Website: macys
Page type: payment
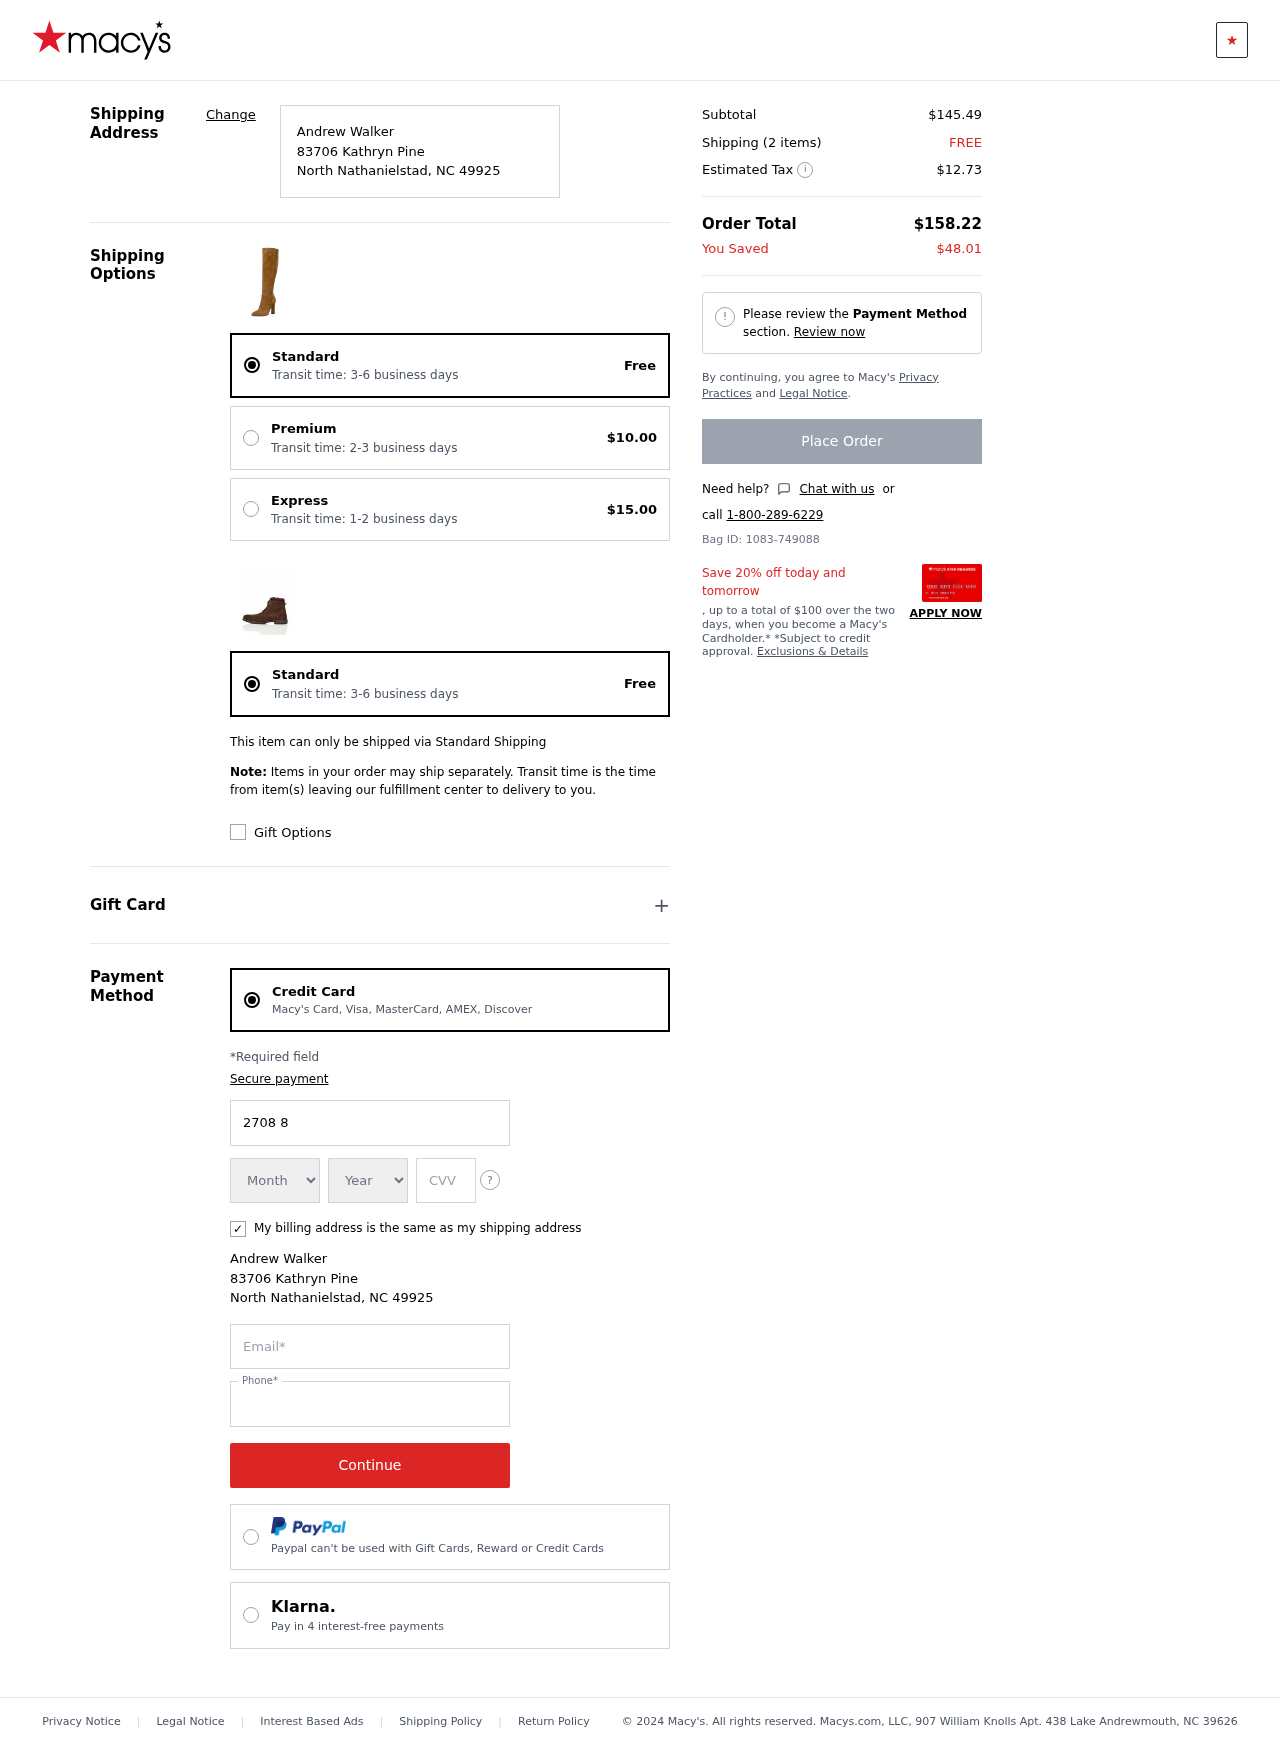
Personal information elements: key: PII_CARD_CVV
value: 562
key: PII_CARD_EXPIRY_MONTH
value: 03
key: PII_CARD_EXPIRY_YEAR
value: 28
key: PII_CARD_NUMBER
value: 2708 8776 8943 2203
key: PII_CITY
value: North Nathanielstad
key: PII_EMAIL
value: andrew_walker@gmail.com
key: PII_FULLNAME
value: Andrew Walker
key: PII_PHONE
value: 9934403990
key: PII_POSTCODE
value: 49925
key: PII_STATE_ABBR
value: NC
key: PII_STREET
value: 83706 Kathryn Pine
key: PII_FULLNAME2
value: Andrew Walker
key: PII_CITY2
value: North Nathanielstad
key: PII_STATE_ABBR2
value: NC
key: PII_POSTCODE_FULL
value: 49925
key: PII_POSTCODE_NUMERIC
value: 49925
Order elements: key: ORDER_DELIVERY_DATE
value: Transit time: 3-6 business days
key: ORDER_SHIPPING_STANDARD
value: Free
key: ORDER_SHIPPING_PREMIUM
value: $10.00
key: ORDER_SHIPPING_EXPRESS
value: $15.00
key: ORDER_DELIVERY_DATE2
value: Transit time: 3-6 business days
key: ORDER_SHIPPING_STANDARD2
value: Free
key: ORDER_SUBTOTAL
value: $145.49
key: ORDER_NUM_ITEMS
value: Shipping (2 items)
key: ORDER_SHIPPING_COST
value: FREE
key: ORDER_TAX
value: $12.73
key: ORDER_TOTAL
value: $158.22
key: ORDER_SAVINGS
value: $48.01
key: ORDER_ID
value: Bag ID: 1083-749088